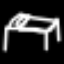
Label: bed